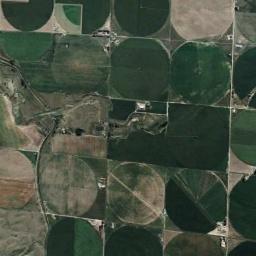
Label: circular_farmland